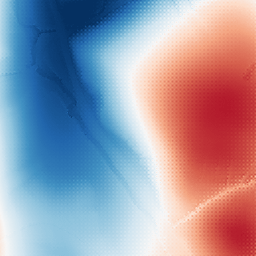
Category: trend_removal
Decomposition family: polynomial
Decomposition parameters: degree: 3
Upsampling method: regularized
Upsampling parameters: scale: 2
lambda_reg: 0.1
Upsampling scale: 2